Question: I am having a problem regarding sorting an array w.r.t database:
'''
NSSortDescriptor *sorter = [[NSSortDescriptor alloc] initWithKey:@"w" ascending:YES];
NSArray *sortDescriptors = [NSArray arrayWithObject: sorter];
[mGlossaryArray sortUsingDescriptors:sortDescriptors];
[sorter release];
'''
Here in database there are some first capital letters and because of that capital letter it does not show me proper sorted output. Here i am sorting an array with r.t "w" which is my table column in database.
Here I have attach the screen shot for the output, which says that "Cancer" comes first than "c", but this is not correct, it is not giving alphabetically sort because of the capitalized words.
eg. if there is "able" in lower case and "aCid" then it will show aCid first and then able, and there is also a case where if the 1st letter is caps it comes first eg, "Able" and "a". Here Able displays first.
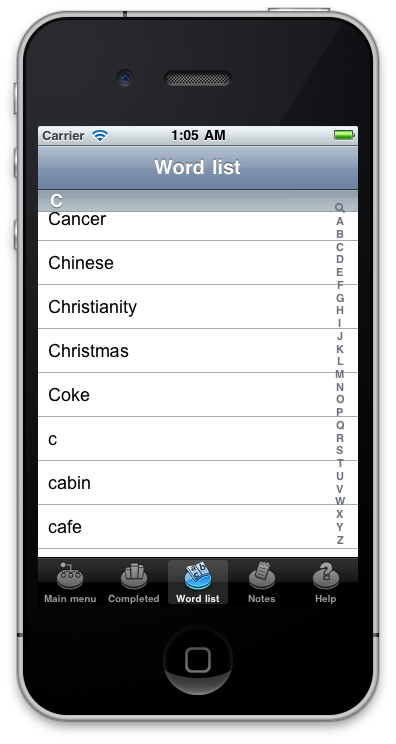
Answer: Take a look here:
<URL>
You can compare as case-insensitive.
'''
NSSortDescriptor *sorter = [[[NSSortDescriptor alloc]
initWithKey:@"w"
ascending:YES
selector:@selector(localizedCaseInsensitiveCompare:)] autorelease];
NSArray *sortDescriptors = [NSArray arrayWithObject: sorter];
[mGlossaryArray sortUsingDescriptors:sortDescriptors];
'''